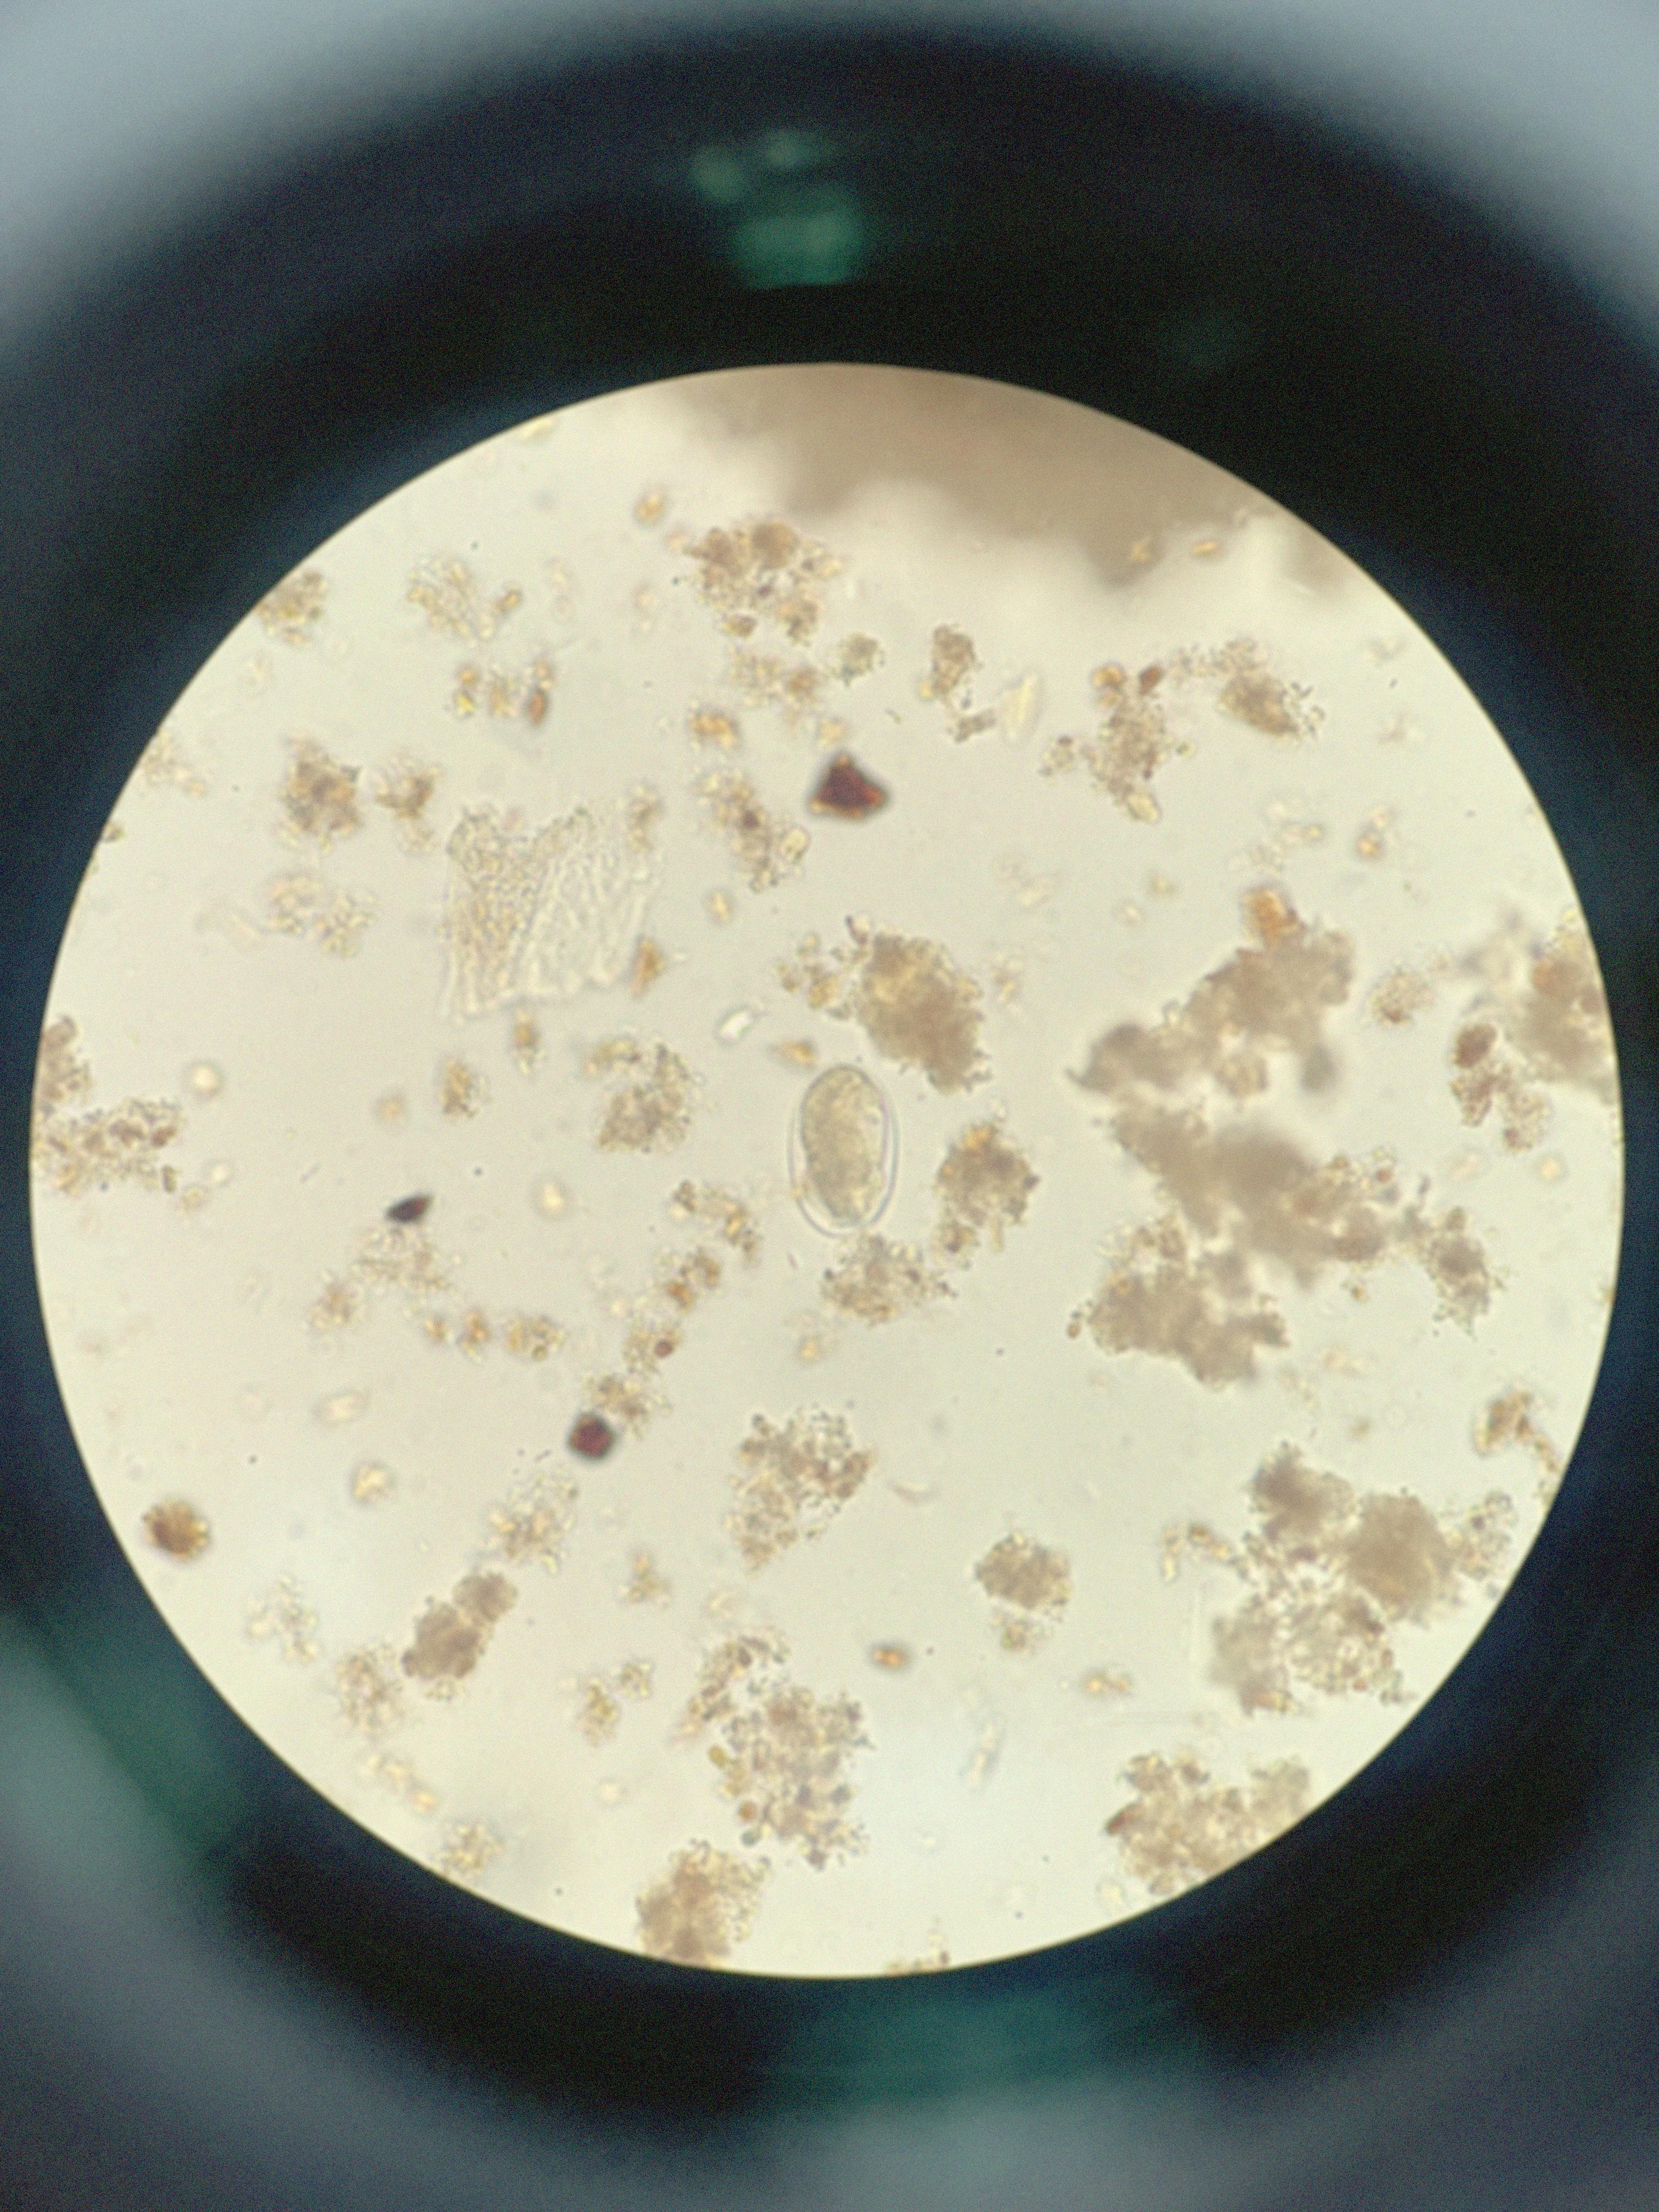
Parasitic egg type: Hookworm egg